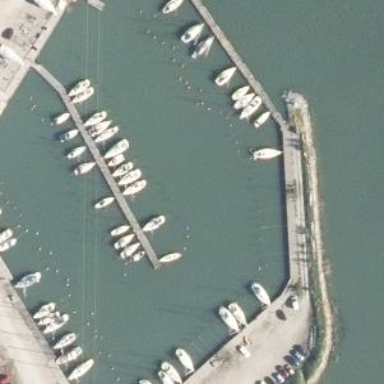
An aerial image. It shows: Marina on leisure land.